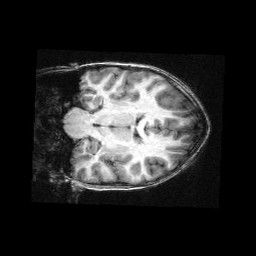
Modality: T1w
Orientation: coronal
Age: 11
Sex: male
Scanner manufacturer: siemens
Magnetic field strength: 3 T
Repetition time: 2.3 s
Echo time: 0.00336 s